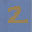
Label: 2